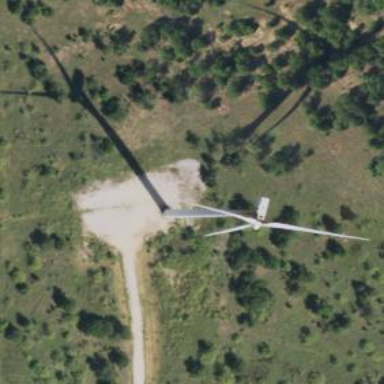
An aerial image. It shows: Wind generator powered by horizontal axis wind turbine.